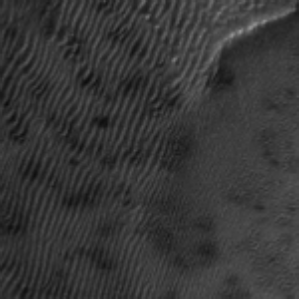
Label: frost